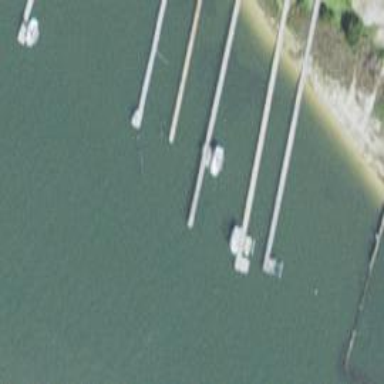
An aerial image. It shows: Pier with mooring facilities.